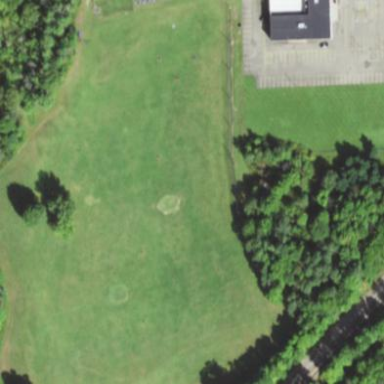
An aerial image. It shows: Grassy area designated for driving range golf.